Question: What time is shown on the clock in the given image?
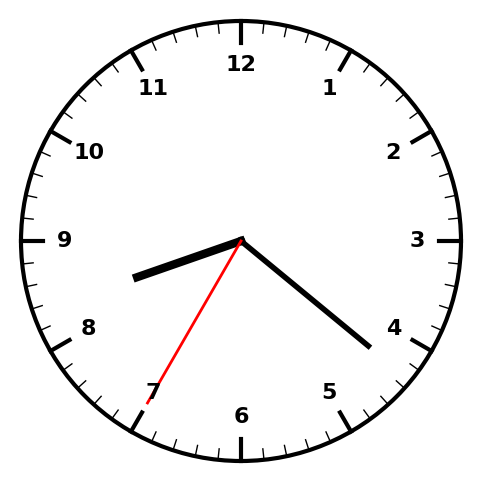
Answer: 08:21:35